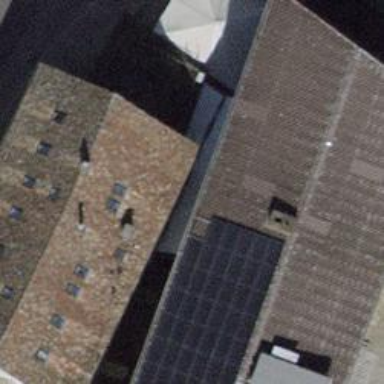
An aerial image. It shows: Building with surveillance equipment installed.